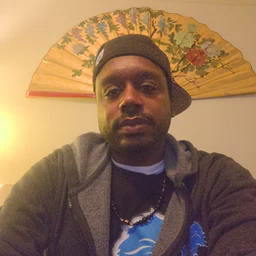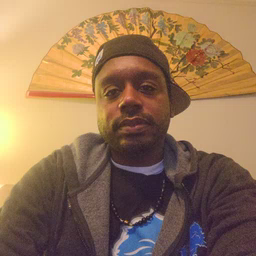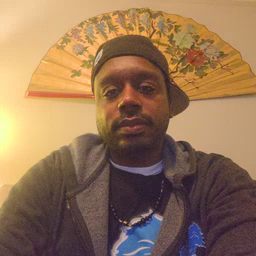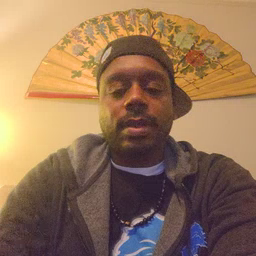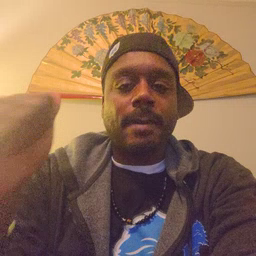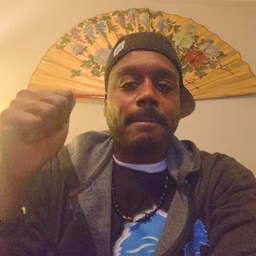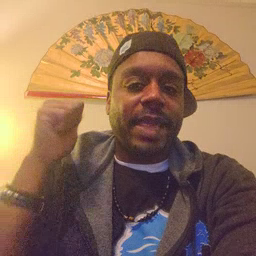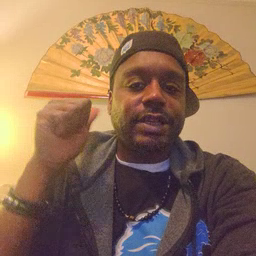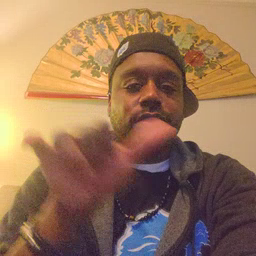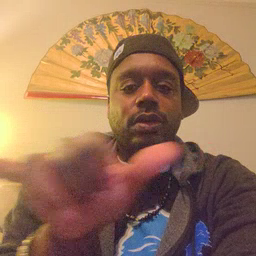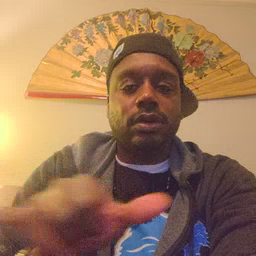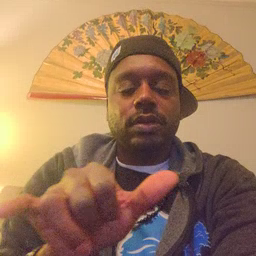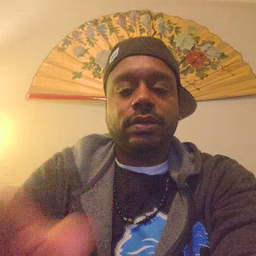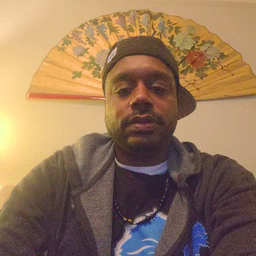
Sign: backyard